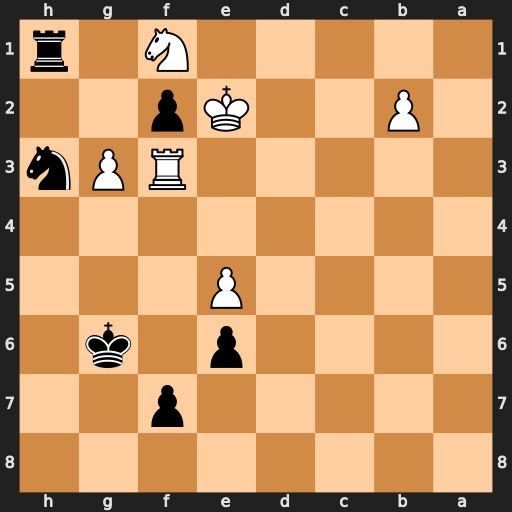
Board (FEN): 8/5p2/4p1k1/4P3/8/5RPn/1P2Kp2/5N1r
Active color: b
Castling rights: -
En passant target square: -
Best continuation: Ng1+ Kxf2 Nxf3